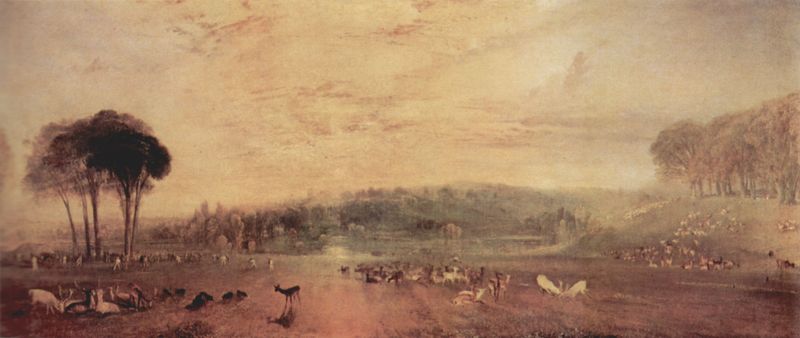
Titel: Der See, Petworth, Sonnenuntergang, Streitende Ziegenböcke
Künstler: William Turner
Standort: Petworth House (Sussex)
Institution: Collection H.M. Treasury and the National Trust
Schlagwörter: baum, gemälde, himmel, kampf, schatten, wasser, wolken, bäume, gelb, grün, landschaft, ocker, see, teich, abend, braun, licht, orange, schwarz, strasse, weiss, park, rasen, rot, tier, tiere, weg, wiese, wolke, beige, dämmerung, erde, feld, felder, hügel, kühe, natur, sonnenaufgang, vieh, weide, weite, wind, pfad, sonne, wiesen, familie, wald, liegen, ruhen, perspektive, rudel, acker, afrika, berge, dunst, nebel, sonnenuntergang, herde, kuh, sepia, romantik, wild, langeweile, unscharf, waldrand, schaf, wälder, quer, kämpfen, verschwommen, hirsch, hirsche, reh, rehe, geweih, bock, schafe, äsen, ziege, wasserstelle, ziegen, geweihe, dammwild, antilope, morgendämmerung, herden, ziegenböcke, reg, gazelle, tierkampf, wildpark, verblichen, horde, rotstich, beruhigend, horden, horte, waldsiedlung